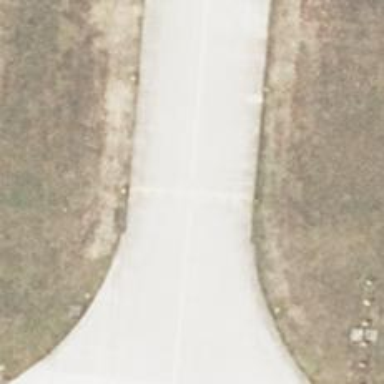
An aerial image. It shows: Runway holding position.